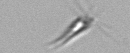
Label: Calciopappus